Question: How can I sum all the cells of a given category, created with Data Validation List? In Microsoft Office Excel 2011.
Example: In the C column, sum every value from that is found from the G column.

In Google Spreadsheet, I can do this with this formula:
'=IF(ISBLANK(F3),"",SUM(FILTER($G$3:G,$F$3:F=B3)))'
But in Microsoft Excel it doesn't work.
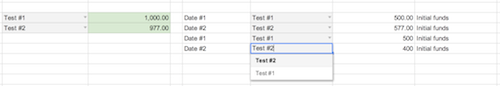
Answer: Take a look at the 'SUMIF' formula in Excel. and if you need multiple criteria you can use the 'SUMIFS' formula.
The Excel equivalent would be something like this:
'''
=IF(ISBLANK(F3),"",SUMIF($F$3:$F$100000,B3,$G$3:$G$100000))
'''